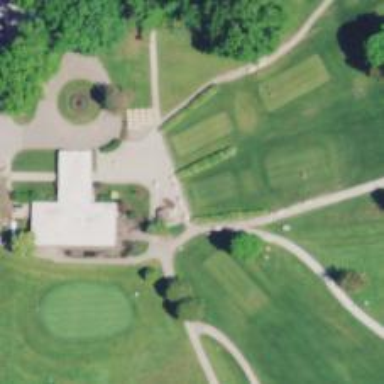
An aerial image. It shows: Grass area designated as golf tee.